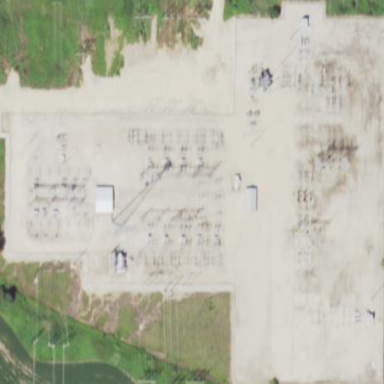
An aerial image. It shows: Outdoor transmission substation.